Question: as I'm new to swift I have a question about my code what exactly is its problem! I have table view which I'm supposed to put some data that I get it from API. I'm using alamofire and moya.
'''
class SmsPresenter
{
var view:SmsView?
func attachView(view: SmsView){
self.view = view
}
func gettingEveyThing( aptId : String){
ApiGenerator.request(targetApi: ApartemanService.getSmsInfo(aptId: aptId), responseModel: smsModelList.self, success: { (response) in
self.view?.GettingEverthingSuccess(response: response.body)
}) { (error) in
print(error)
self.view?.GettingEvethingFailed(errorMessage: "error")
}
}
'''
'''
typealias smsModelList = [SmsModel]
struct SmsModel:Codable {
var unitNo:Int?
var unitPlaque:String?
var billText:String?
var contacts:[ContactsModel?]
}
struct ContactsModel:Codable
{
var id :Int?
var selected :Bool?
var phoneNumber : String?
var name : String?
}
'''
'''
func GettingEverthingSuccess(response: smsModelList?) {
print("getting evething success")
guard let response = response else {
return
}
self.data = response
self.tableview.reloadData()}
'''
'''
var Presenter = SmsPresenter()
var data : smsModelList?
var Pphone : [String] = []
var Nname : [String] = []
var Iid : [Int] = []
'''
'''
func tableView(_ tableView: UITableView, cellForRowAt indexPath: IndexPath) -> UITableViewCell {
let cell = tableView.dequeueReusableCell(withIdentifier: "SmsCell") as? SmsTableViewCell
if let contacts = data?[indexPath.row].contacts
{
for eachmain in contacts
{
Pphone.append((eachmain?.phoneNumber)!)
Nname.append((eachmain?.name)!)
Iid.append((eachmain?.id)!)
}
}
}
'''
what exactly is wrong with my code :| ! when I run the code it puts the first number for first row then it put the second number for first ro again, though it should put the second number and other numbers for theire cell row.

'''
[
{
"contacts": [
{
"id": 9827,
"selected": true,
"phoneNumber": "<PHONE>",
"name": "OWNER"
}
],
"unitNo": 1,
"unitPlaque": "Jack",
"billText": "TEXTTEXT"
},
{
"contacts": [
{
"id": 10145,
"selected": true,
"phoneNumber": "<PHONE>",
"name": "mmm"
}
],
"unitNo": 2,
"unitPlaque": "mm",
"billText": "TEXTTEXT"
}
]
'''
<URL>
<URL>
photo:
<URL>
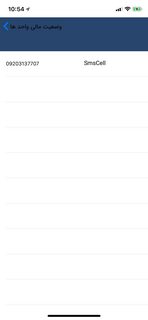
Answer: The first crash you got because of force unwrapping 'data' value.
you could return data count by using nil
'''
data.count ?? 0
'''
In this example, it seems you are iterating values inside the 'tableView(_:cellForRowAt:)'. This isn't great idea because this method will be called a lot of times to display table. Dequeue & configure cell inside the cellForRow block and immediately return cell.
First populate data in format that you need.
'''
func GettingEverthingSuccess(response: smsModelList?) {
print("getting evething success")
guard let response = response else { return }
let contacts = response.flatMap { $0.contacts }
for contact in contacts {
Pphone.append(contact.phoneNumber!)
Nname.append(contact.name!)
Iid.append(contact.id!)
}
self.tableview.reloadData()
}
func numberOfSections(in tableView: UITableView) -> Int {
return data.count ?? 0
}
func tableView(_ tableView: UITableView, numberOfRowsInSection section: Int) -> Int {
guard let data = data else { return }
return data.contacts.count
}
func tableView( tableView : UITableView, titleForHeaderInSection section: Int)->String {
return data?[section].unitPlaque ?? ""
}
func tableView(_ tableView: UITableView, cellForRowAt indexPath: IndexPath) -> UITableViewCell {
let cell = tableView.dequeueReusableCell(withIdentifier: "SmsCell") as? SmsTableViewCell
if let data = data, let contacts = data[indexPath.section].contacts, let contact = contacts[indexPath.row] {
cell.phoneNumber = contact.phoneNumber!
// ... more
}
}
'''